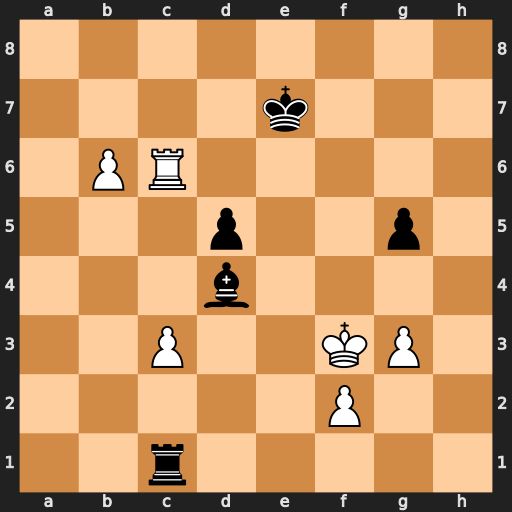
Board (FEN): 8/4k3/1PR5/3p2p1/3b4/2P2KP1/5P2/2r5
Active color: w
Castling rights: -
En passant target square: -
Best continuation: Rc7+ Kd6 cxd4